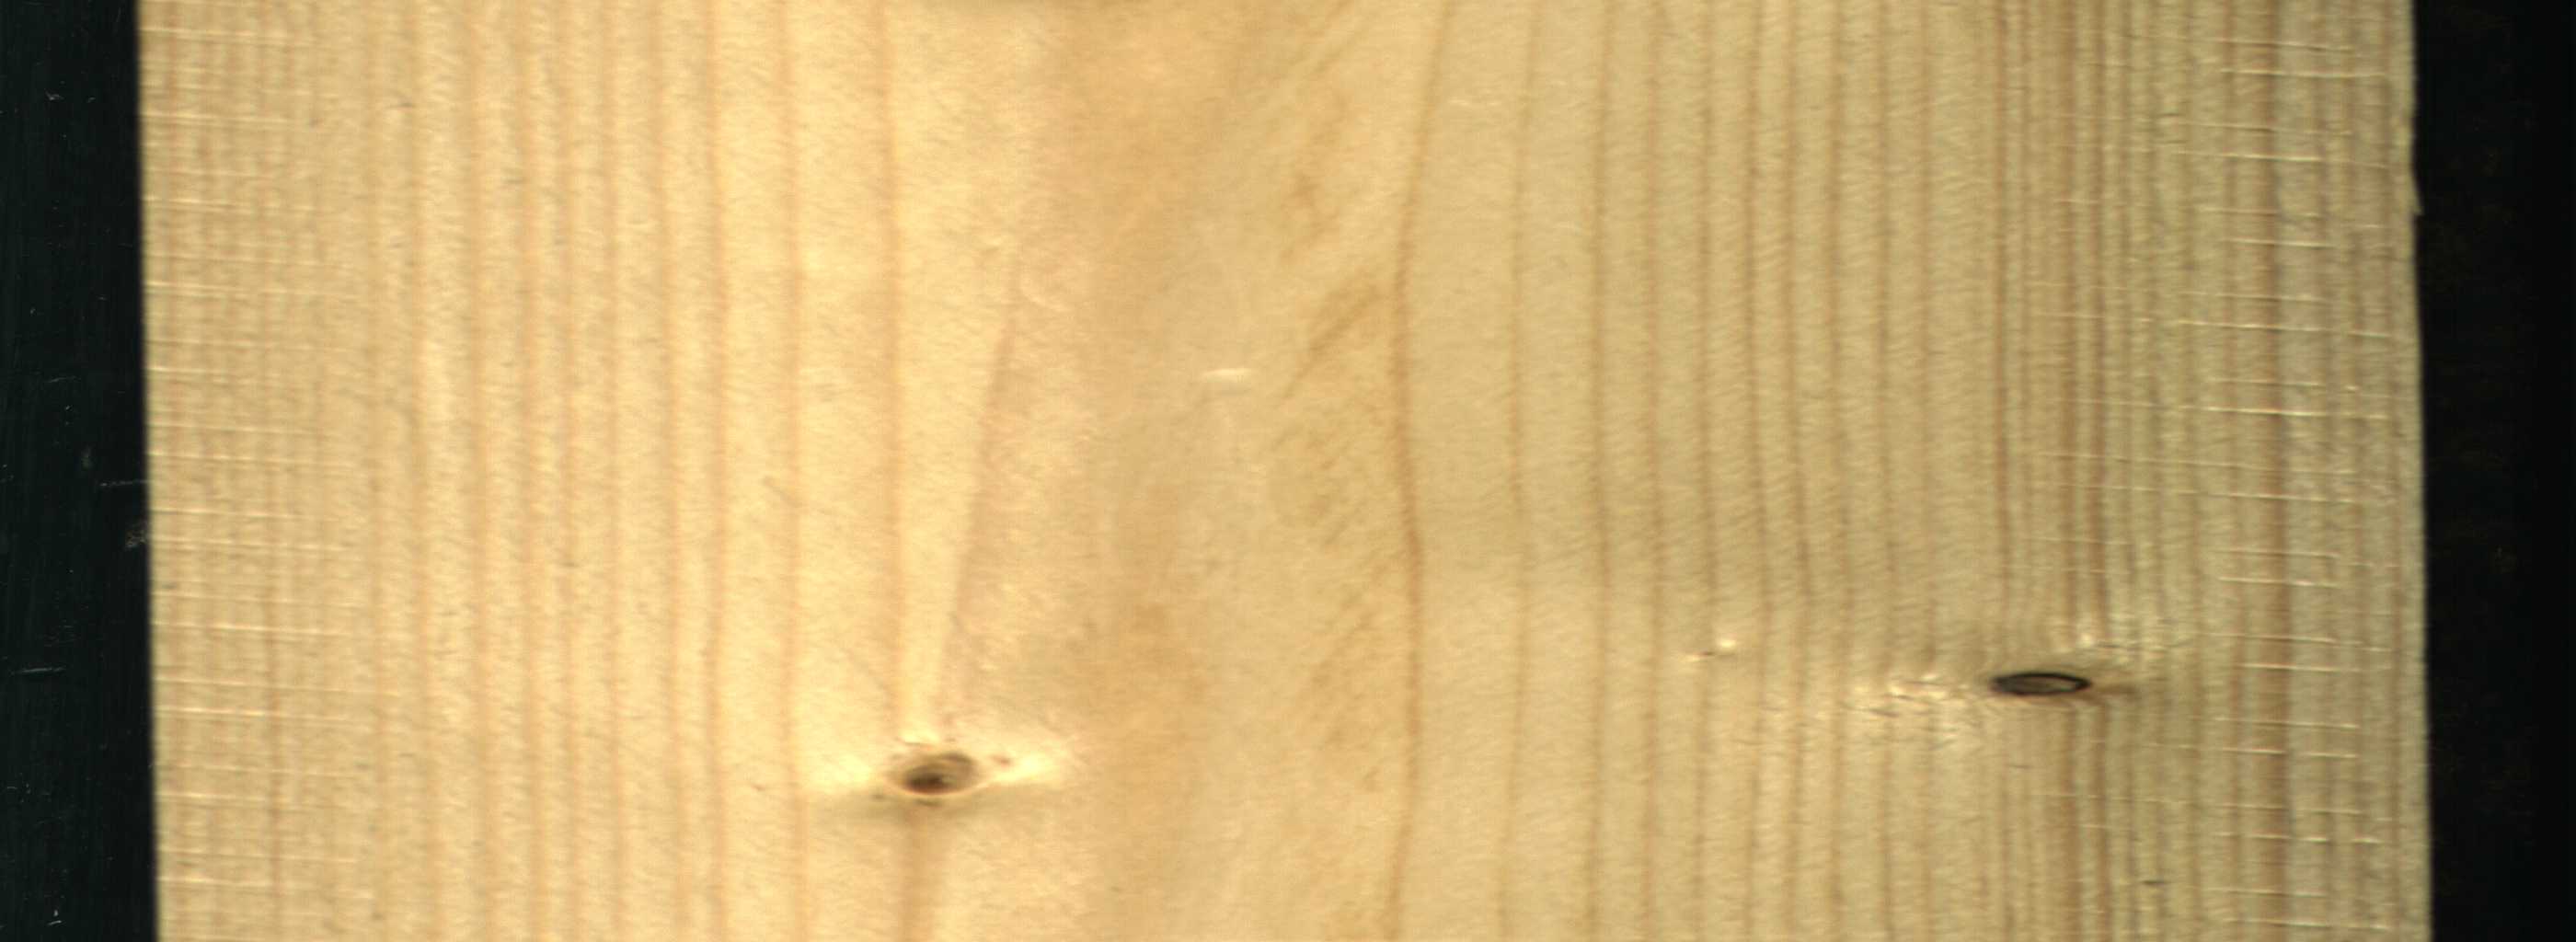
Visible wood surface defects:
Dead_Knot
Live_Knot